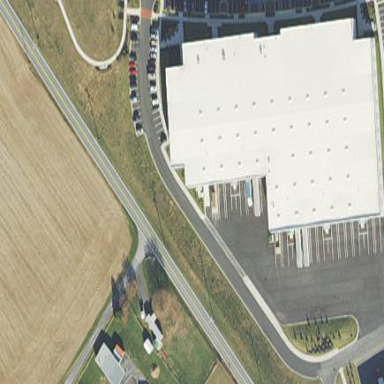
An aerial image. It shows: Warehouse.